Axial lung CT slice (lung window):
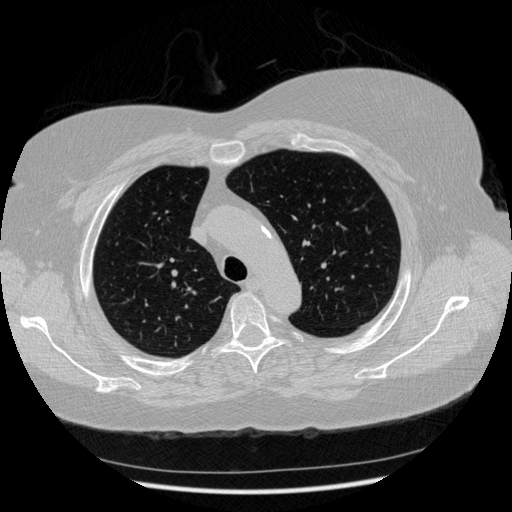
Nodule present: no